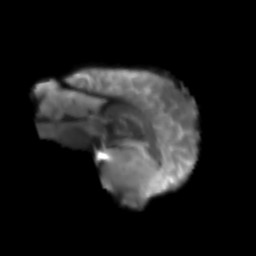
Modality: T2w
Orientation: sagittal
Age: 74
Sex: male
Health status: ill
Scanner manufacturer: siemens
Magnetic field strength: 3 T
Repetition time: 8.7 s
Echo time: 0.11 s